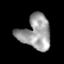
Tissue: lung
Cell type: Epithelial cells
Senescence score: 0.2155
Nuclear area (px): 997
Mean DAPI intensity: 156.033